Aerial crown-view tile of a tropical tree (Barro Colorado Island, Panama), acquired 20250414:
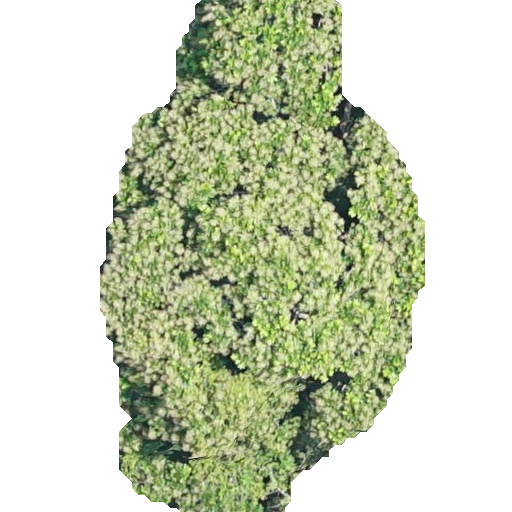
Species: Anacardium excelsum
GBIF accepted scientific name: Anacardium excelsum
Crown area: 189.025 m²